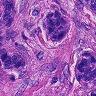
Metastatic tissue present: yes